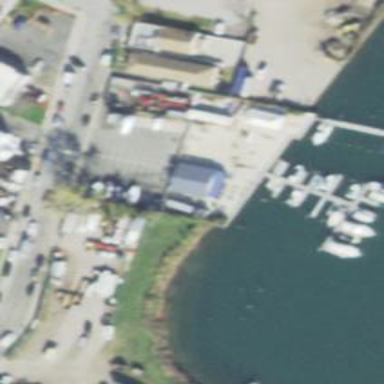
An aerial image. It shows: Boatyard along the waterway.